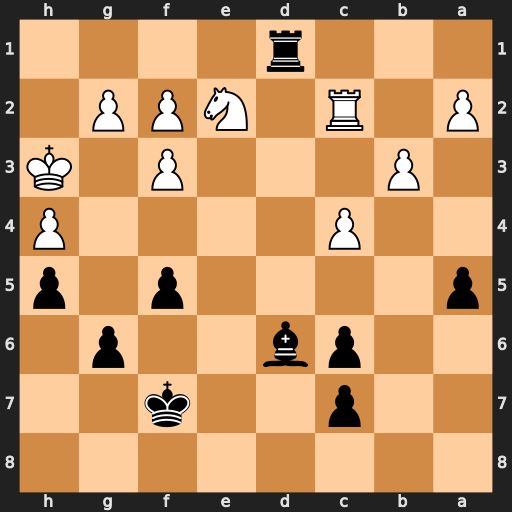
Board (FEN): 8/2p2k2/2pb2p1/p4p1p/2P4P/1P3P1K/P1R1NPP1/3r4
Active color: b
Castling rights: -
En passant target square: -
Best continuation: Rh1#